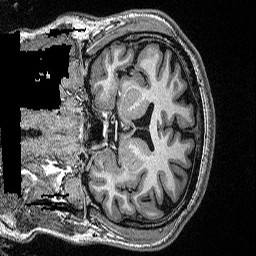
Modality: T1w
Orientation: coronal
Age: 33
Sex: male
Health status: ill
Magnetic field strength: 3 T
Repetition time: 2.53 s
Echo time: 0.00331 s